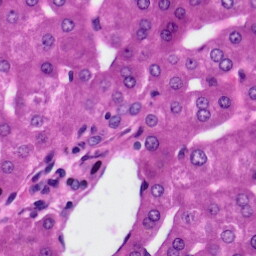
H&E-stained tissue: Liver